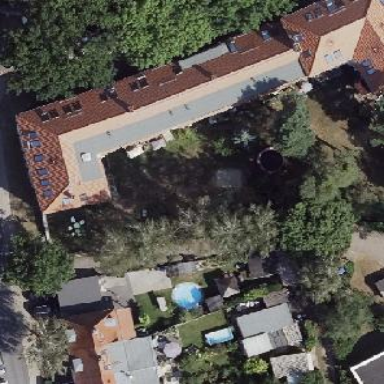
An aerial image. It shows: Apartment building with hipped roof.